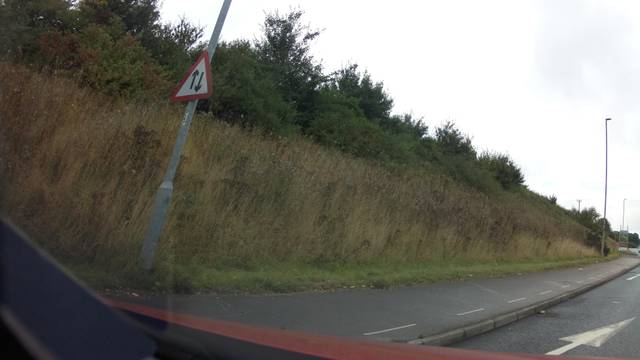
Region: United Kingdom
Coordinates: 53.118, -1.188